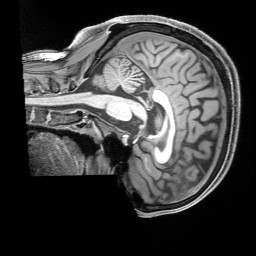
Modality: T1w
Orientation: sagittal
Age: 26
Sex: male
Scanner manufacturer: siemens
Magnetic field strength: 3 T
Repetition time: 2 s
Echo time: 0.00212 s